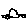
Label: car